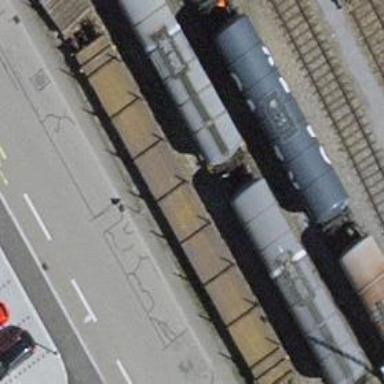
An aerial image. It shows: Railway switch.